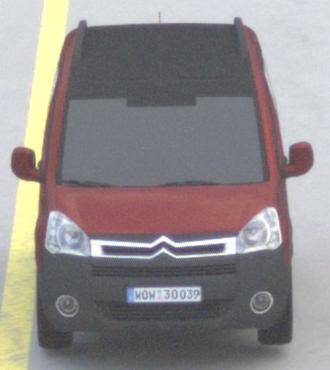
Make: Citroen
Model: Berlingo Kombi VTi 120
Detailed model: Berlingo (II) Kombi
Model produced from: 2009/12
Model produced until: 2012/03
Doors: 5
Color: red
Road condition: dry road
Daytime: morning or afternoon
Contrast: low contrast